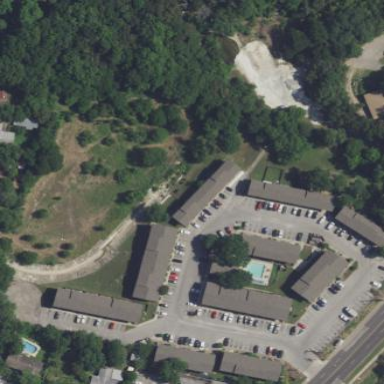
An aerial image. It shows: Residential area with apartments.